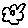
Label: cloud